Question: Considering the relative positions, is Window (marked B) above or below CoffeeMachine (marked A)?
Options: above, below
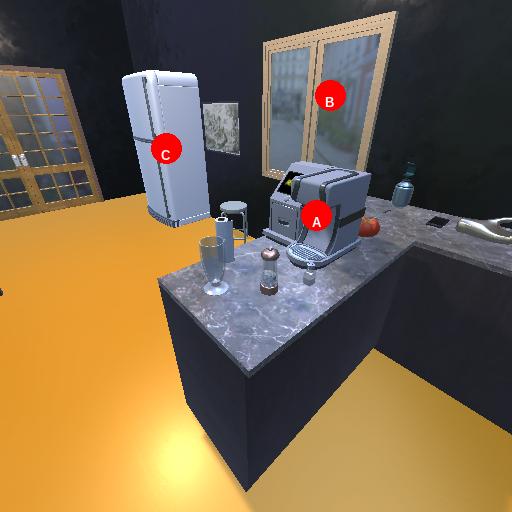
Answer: above